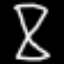
Label: hourglass